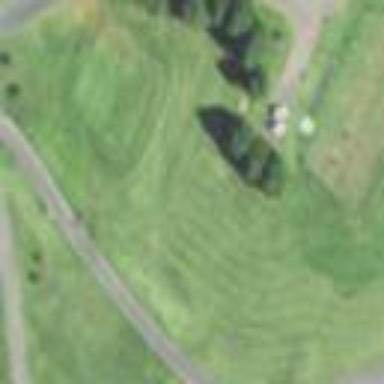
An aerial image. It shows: Area of rough grass used for golf.